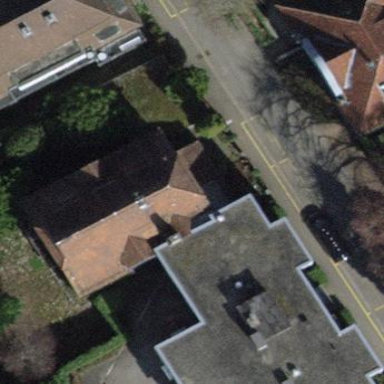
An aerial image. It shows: Building with flat roof oriented across its structure.